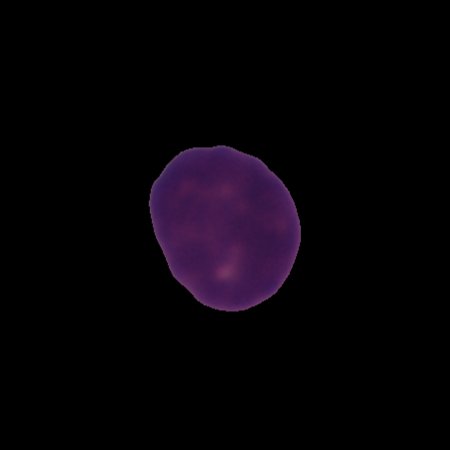
Label: healthy